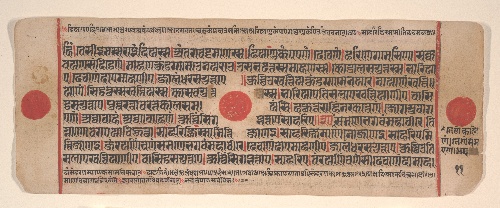
Artist: Bhadrabahu
Artist bio: Indian, died ca. 356 BCE
Date: 15th century
Object type: Folio
Classification: Paintings
Medium: Ink, opaque watercolor, and gold on paper
Culture: India (Gujarat)
Dimensions: (Average size .1–.71): 4 1/2 x 11 3/8 in. (11.4 x 28.9 cm)
Department: Asian Art
Credit line: Bequest of Cora Timken Burnett, 1956
Accession year: 1957
Repository: Metropolitan Museum of Art, New York, NY